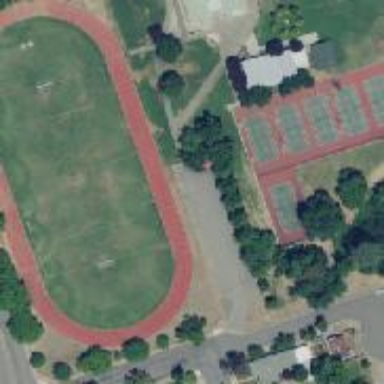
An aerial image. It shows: Track located within leisure land area.